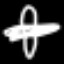
Label: airplane